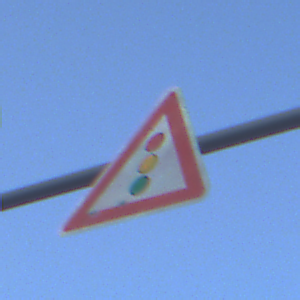
Verkehrszeichen: Lichtzeichenanlage
Umgebung: Outdoor, RoadRail
Tageszeit: SunriseSunset
Wetter: Clear
Licht: Natural
Jahreszeit: NotSpecified
Kontrast: LowContrast